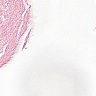
Metastatic tissue present: no